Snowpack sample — Loveland Pass, Silver Plume, Colorado, USA (1/12/25, 11:40 AM MST)
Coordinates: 39.66, -105.88
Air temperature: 7 °F
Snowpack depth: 140 cm
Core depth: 10 cm
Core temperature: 41 °F
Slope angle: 11°, slope face: 30°
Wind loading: high
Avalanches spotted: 2
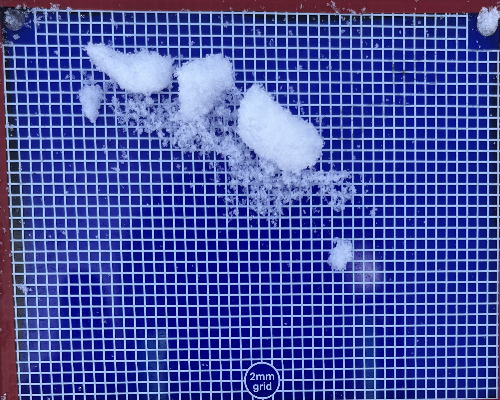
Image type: profile
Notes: Pilot using slightly modified coring method that took too large segment for snow profile picturing, advised not to use in higher level models. Two avalanche on south face nearby, partially cloudy with light snow in the last 24 hours. Lots of wind loading on eastern features.